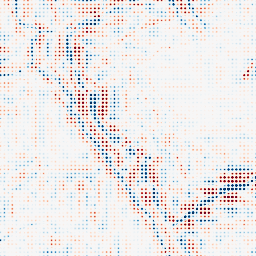
Category: wavelet
Decomposition family: wavelet_reverse_biorthogonal
Decomposition parameters: wavelet: rbio4.4
level: 4
Upsampling method: sinc_blackman
Upsampling parameters: scale: 8
kernel_size: 4
Upsampling scale: 8